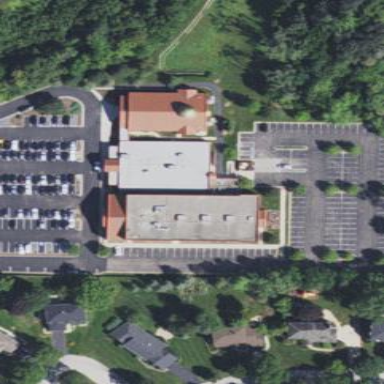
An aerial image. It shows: Parish hall serving as community center for religious activities.